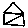
Label: house